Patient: sex F, age 59
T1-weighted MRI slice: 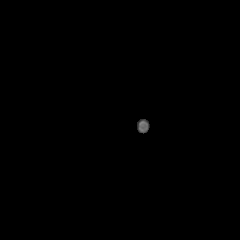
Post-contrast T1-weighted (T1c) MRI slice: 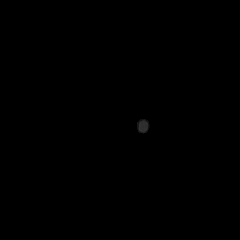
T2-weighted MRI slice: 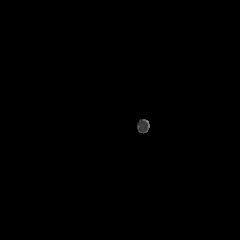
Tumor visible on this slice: no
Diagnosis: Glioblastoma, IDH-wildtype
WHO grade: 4